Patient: sex M, age 76
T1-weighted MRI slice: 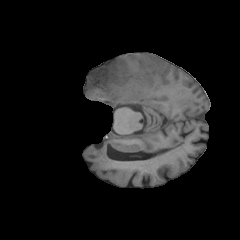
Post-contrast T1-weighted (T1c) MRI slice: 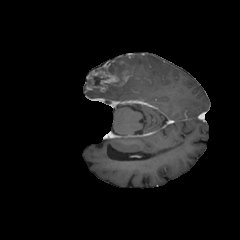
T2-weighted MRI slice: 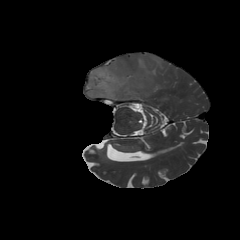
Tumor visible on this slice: yes
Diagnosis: Glioblastoma, IDH-wildtype
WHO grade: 4